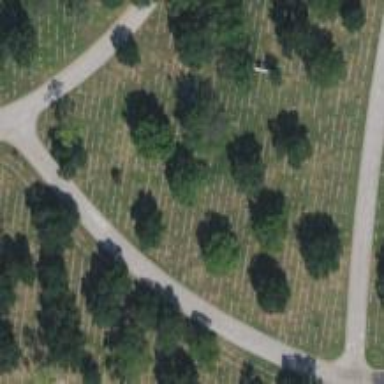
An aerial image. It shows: Graveyard.